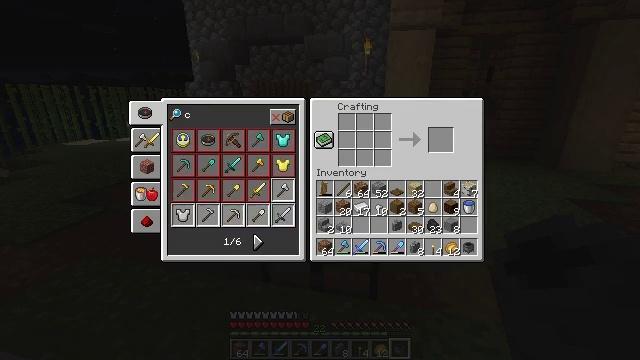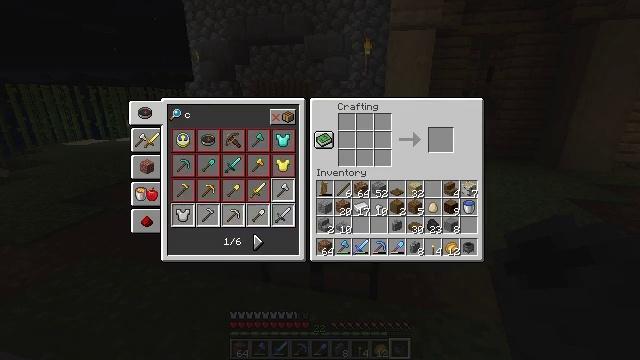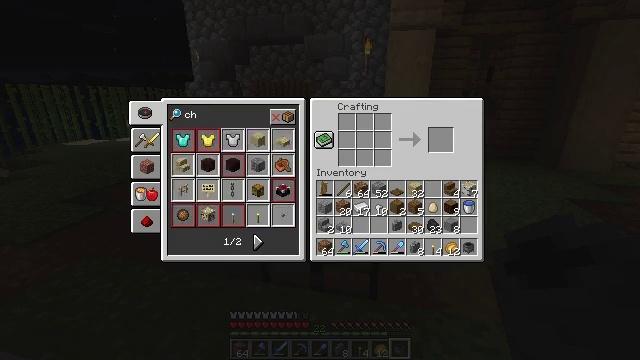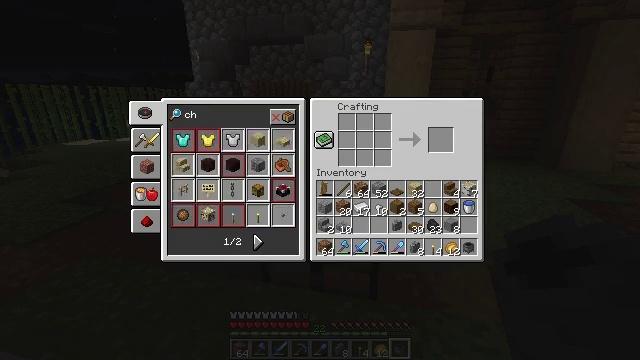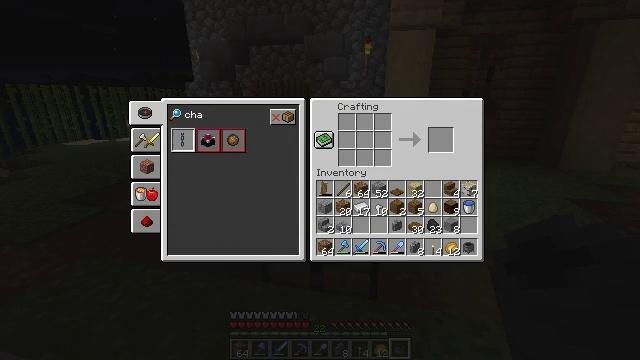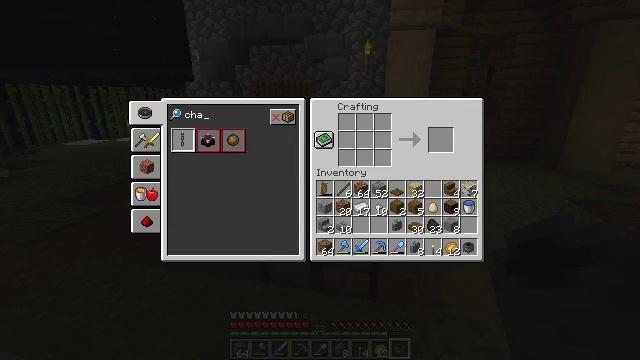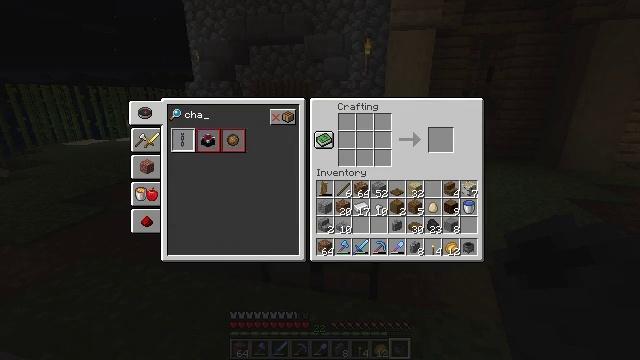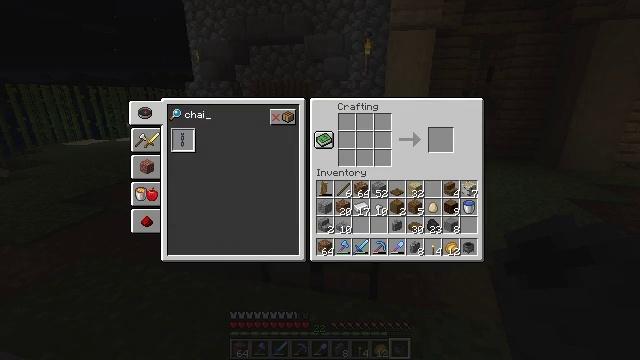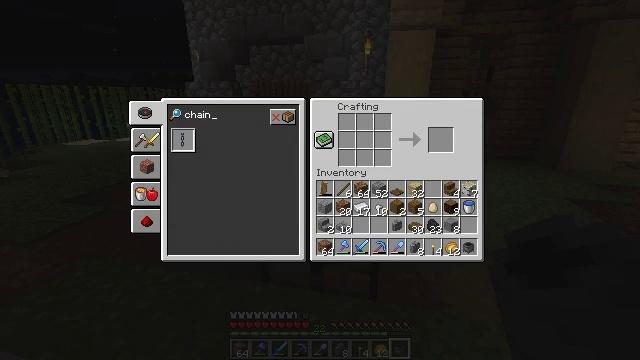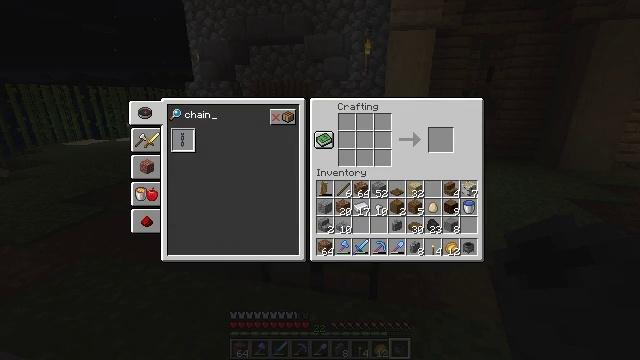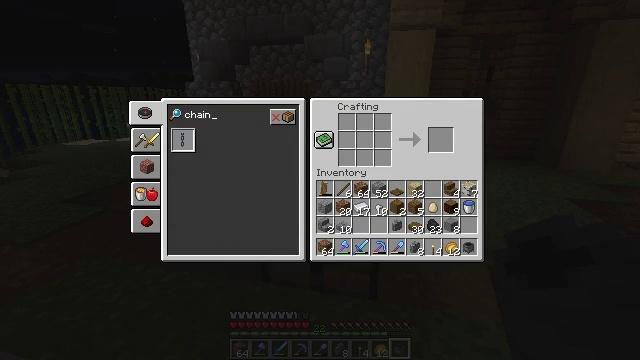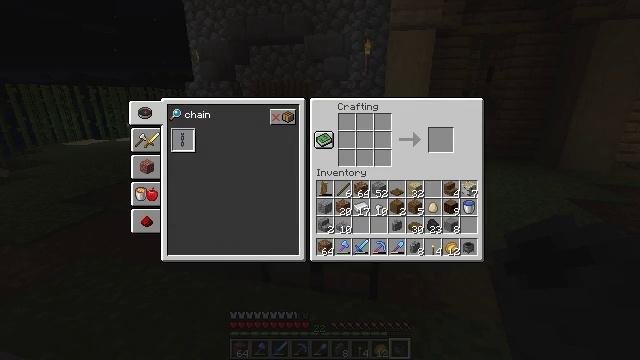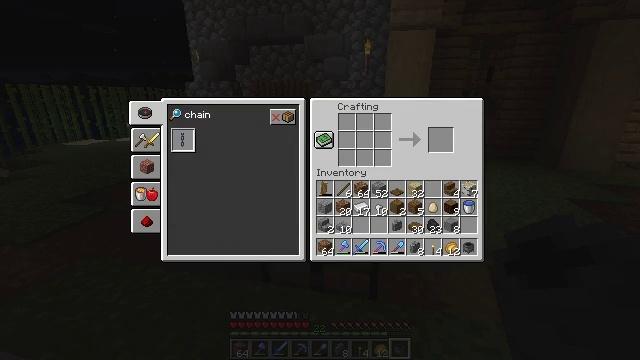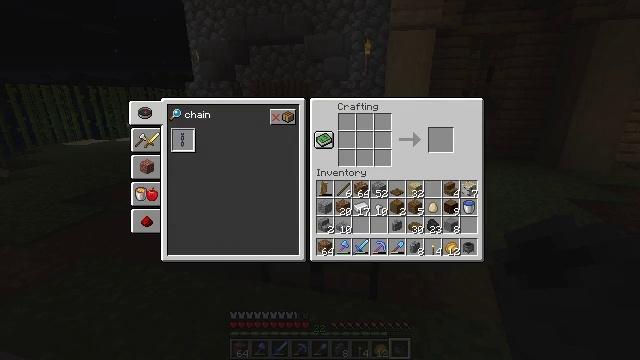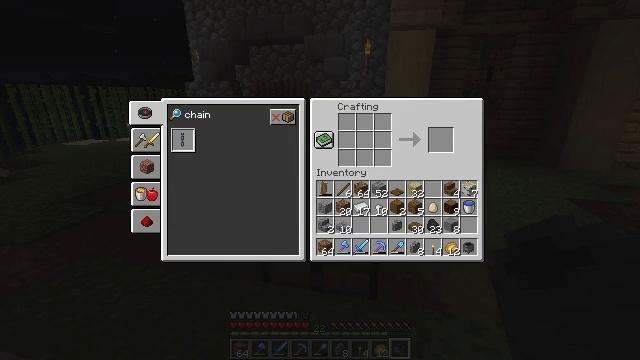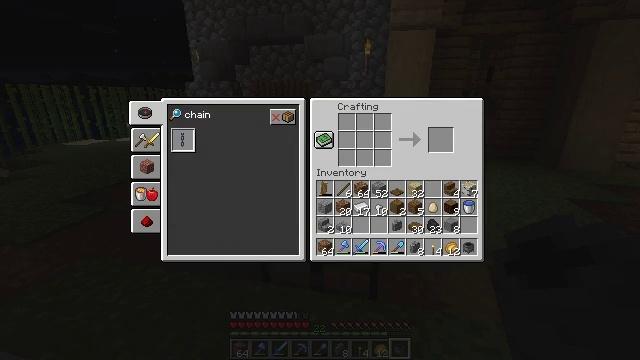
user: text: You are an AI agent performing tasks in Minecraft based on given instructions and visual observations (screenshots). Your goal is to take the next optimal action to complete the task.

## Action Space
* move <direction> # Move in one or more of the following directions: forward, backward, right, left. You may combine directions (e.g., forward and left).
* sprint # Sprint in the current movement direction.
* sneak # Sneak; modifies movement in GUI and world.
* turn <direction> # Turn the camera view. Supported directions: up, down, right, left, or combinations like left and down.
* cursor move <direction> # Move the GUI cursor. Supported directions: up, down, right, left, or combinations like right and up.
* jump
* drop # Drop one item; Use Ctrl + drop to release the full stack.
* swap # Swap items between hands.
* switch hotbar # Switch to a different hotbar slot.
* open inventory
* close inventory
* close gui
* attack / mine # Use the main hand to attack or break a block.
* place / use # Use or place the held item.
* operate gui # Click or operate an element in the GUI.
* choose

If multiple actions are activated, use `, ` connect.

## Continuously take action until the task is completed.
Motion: motion action
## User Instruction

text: Open the crafting table and craft a chain using iron.
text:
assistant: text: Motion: no_op
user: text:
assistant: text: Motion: no_op
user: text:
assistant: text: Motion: no_op
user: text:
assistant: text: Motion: move left
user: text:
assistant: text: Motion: move left
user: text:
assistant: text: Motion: move left
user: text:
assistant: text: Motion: move left
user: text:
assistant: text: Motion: no_op
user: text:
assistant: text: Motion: no_op
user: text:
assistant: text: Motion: no_op
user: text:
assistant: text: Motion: no_op
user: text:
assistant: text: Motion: no_op
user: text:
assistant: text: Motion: no_op
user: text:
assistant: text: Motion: no_op
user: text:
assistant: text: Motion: no_op
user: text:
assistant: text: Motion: no_op
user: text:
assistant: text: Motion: no_op
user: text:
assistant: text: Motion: no_op
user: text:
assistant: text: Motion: cursor move right
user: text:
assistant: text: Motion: cursor move down
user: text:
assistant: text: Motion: cursor move left and down
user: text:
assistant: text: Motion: cursor move left and down
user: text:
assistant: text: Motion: no_op
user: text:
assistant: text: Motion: no_op
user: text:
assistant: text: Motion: no_op
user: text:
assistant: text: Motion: no_op
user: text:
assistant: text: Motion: cursor move right
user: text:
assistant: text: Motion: cursor move right
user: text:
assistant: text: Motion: no_op
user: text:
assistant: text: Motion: no_op